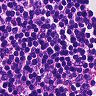
Metastatic tissue present: no